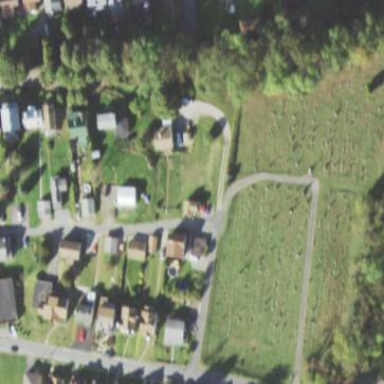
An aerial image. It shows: Cemetery.